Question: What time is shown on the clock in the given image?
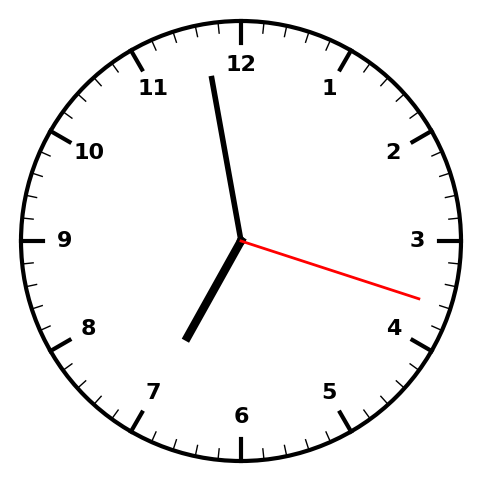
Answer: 06:58:18